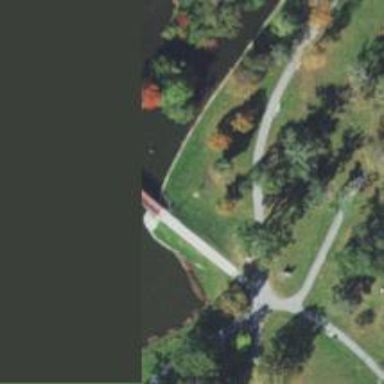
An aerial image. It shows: Historic footway bridge.